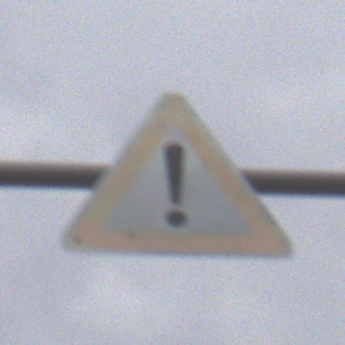
Verkehrszeichen: Gefahrenstelle
Umgebung: Outdoor, Suburban
Tageszeit: Midday
Wetter: Overcast
Licht: Natural
Jahreszeit: NotSpecified
Kontrast: LowContrast